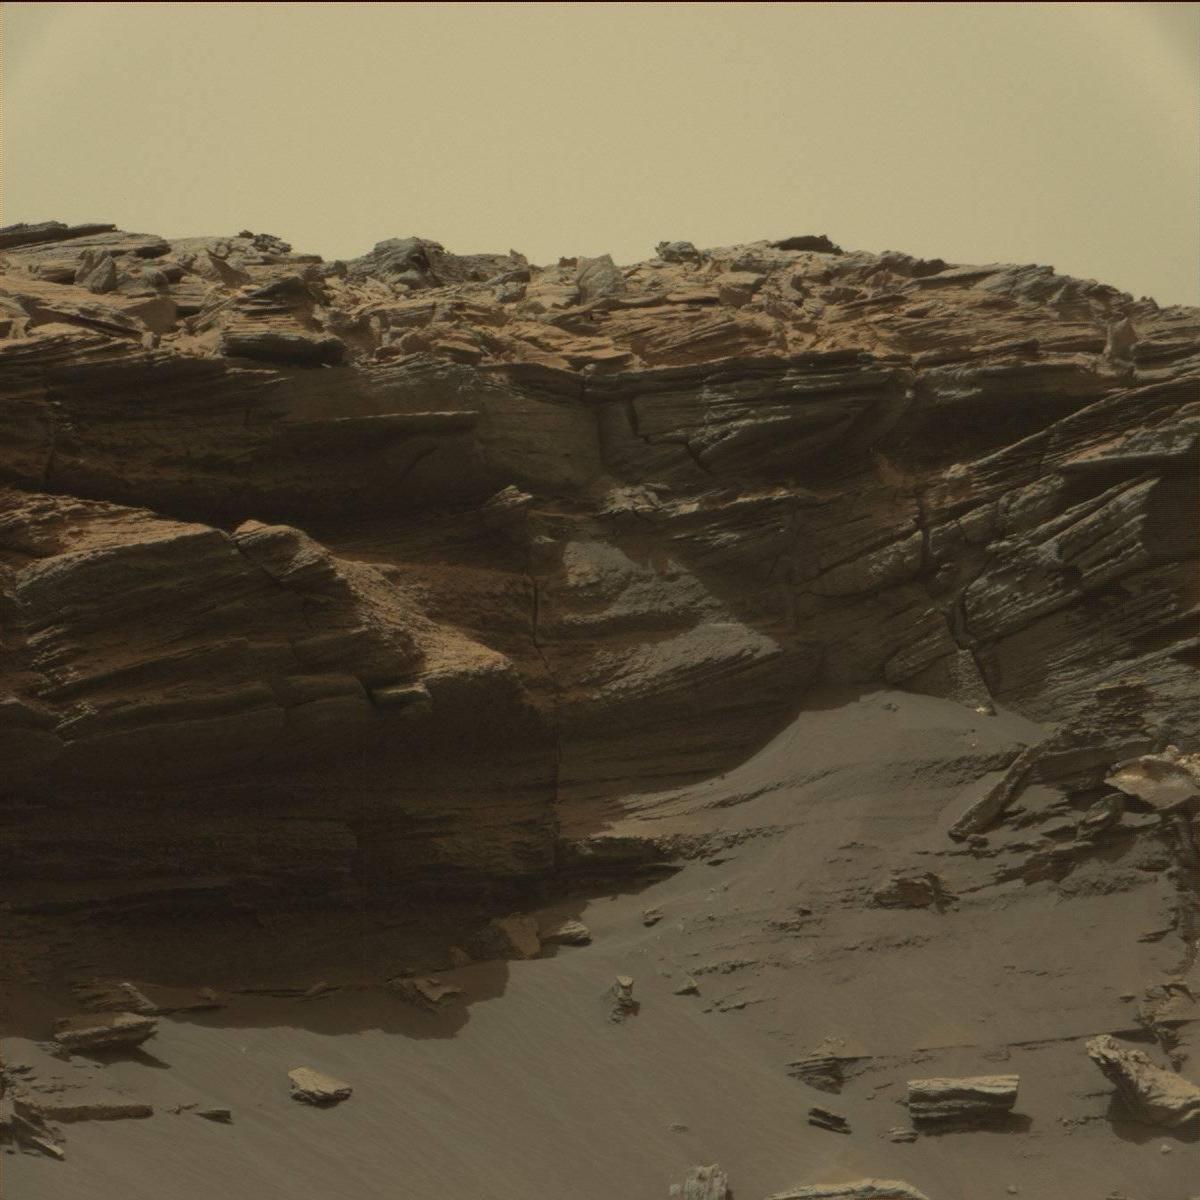
Terrain classes present: Bedrock, Sand / Soil, Sky